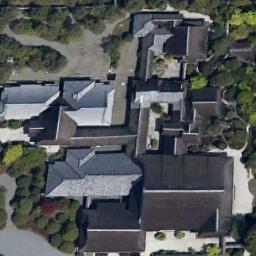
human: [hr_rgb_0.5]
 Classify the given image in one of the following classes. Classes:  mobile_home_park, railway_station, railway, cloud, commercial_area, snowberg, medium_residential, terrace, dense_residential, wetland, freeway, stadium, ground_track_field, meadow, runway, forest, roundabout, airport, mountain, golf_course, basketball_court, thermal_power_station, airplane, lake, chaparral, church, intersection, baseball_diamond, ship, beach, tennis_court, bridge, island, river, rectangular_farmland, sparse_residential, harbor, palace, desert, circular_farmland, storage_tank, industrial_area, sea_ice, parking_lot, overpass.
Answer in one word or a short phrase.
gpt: palace